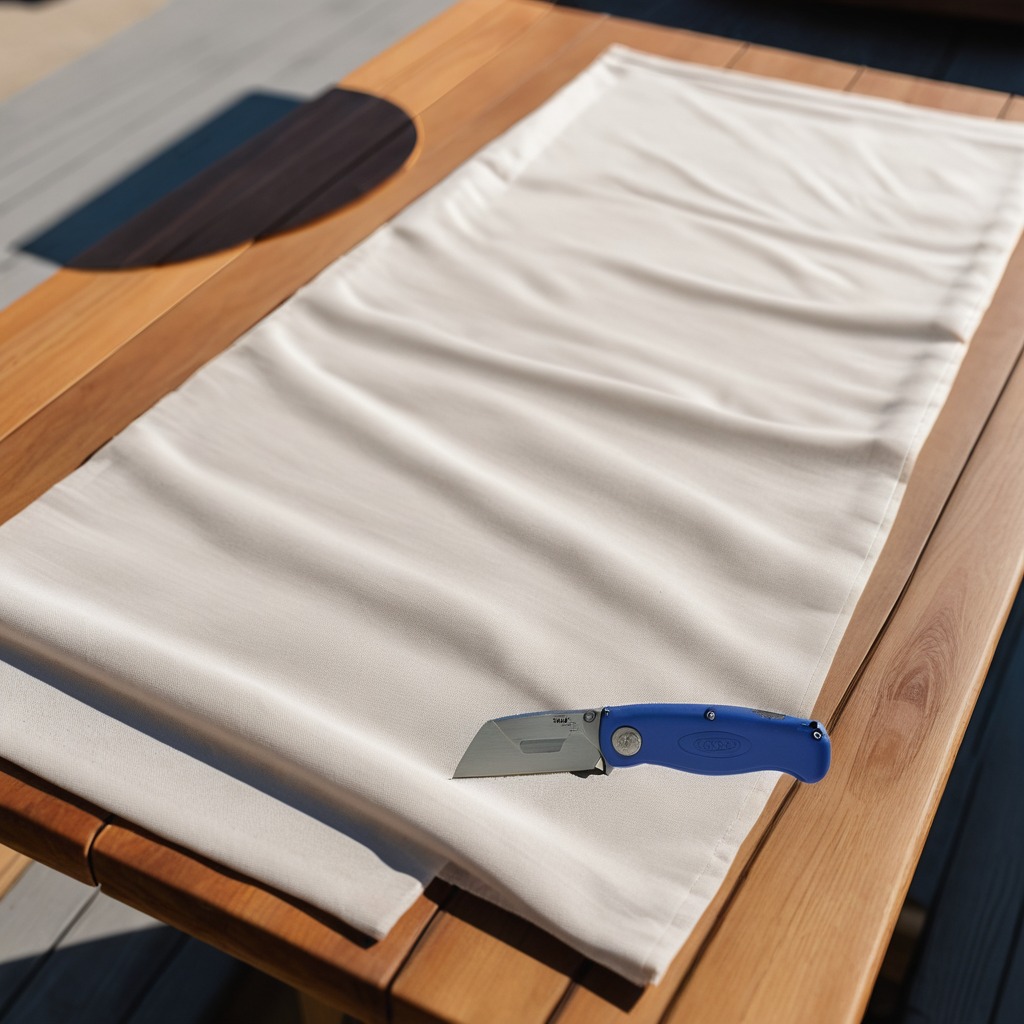
A utility knife is lying on a clean wooden table in an outdoor workshop during daytime bright natural light soft shadows worn but beneath the cloth.